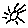
Label: sun